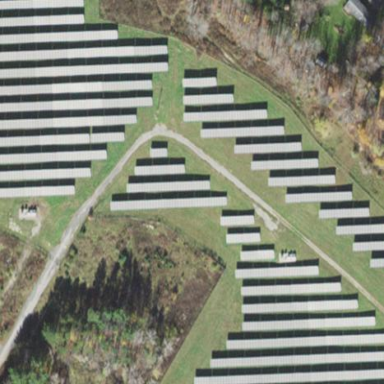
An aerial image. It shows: Solar photovoltaic power plant surrounded by fence.